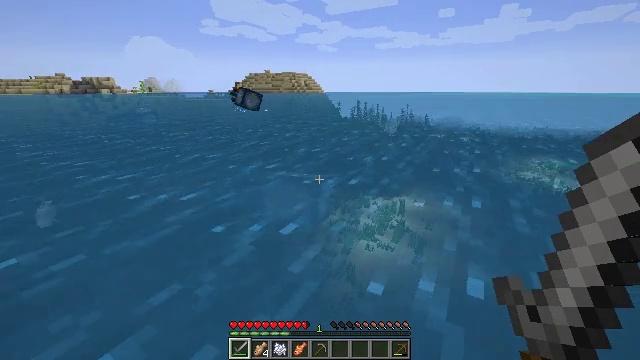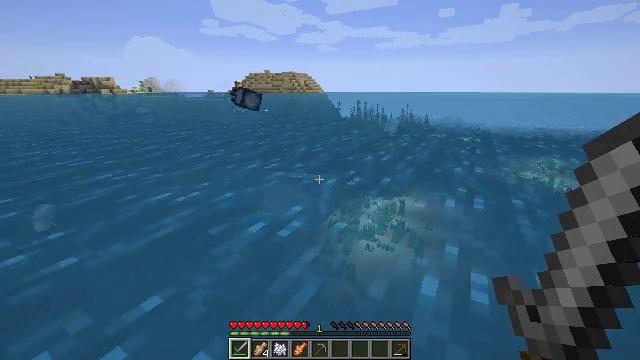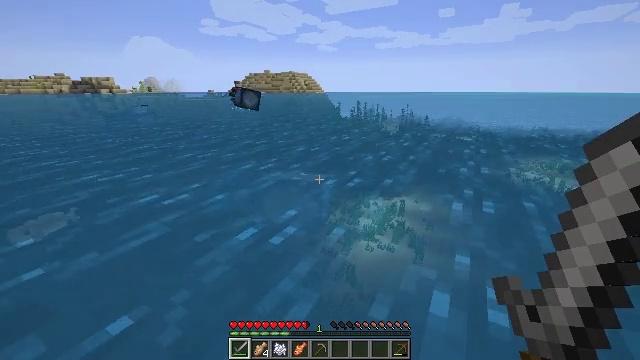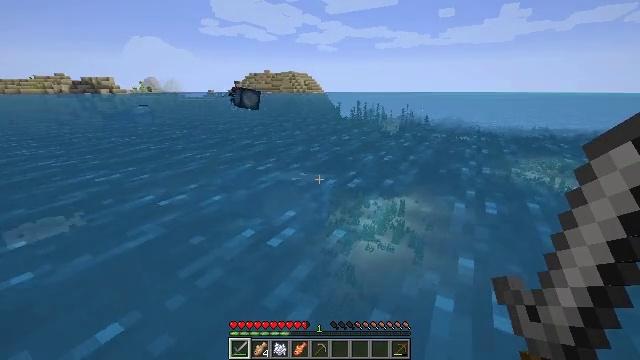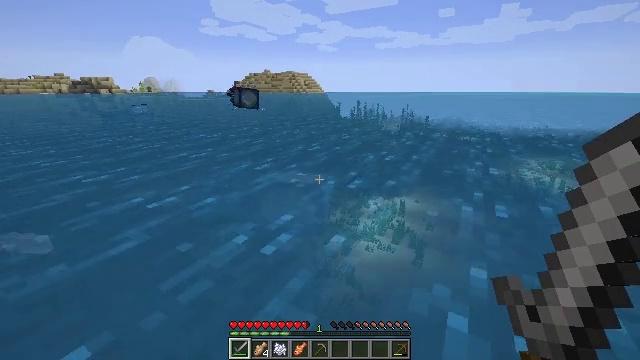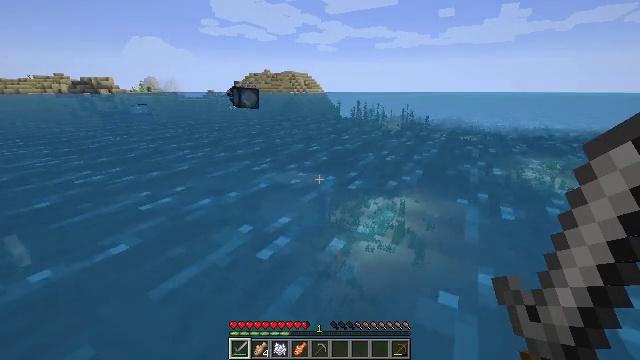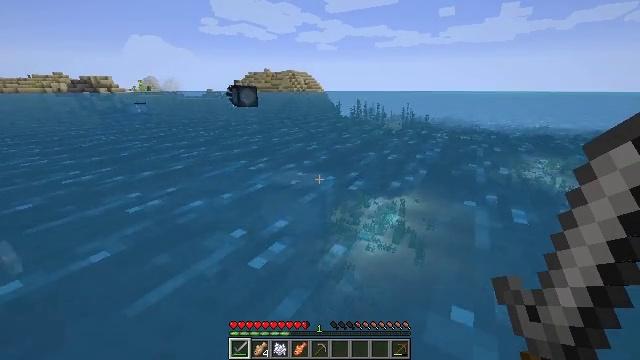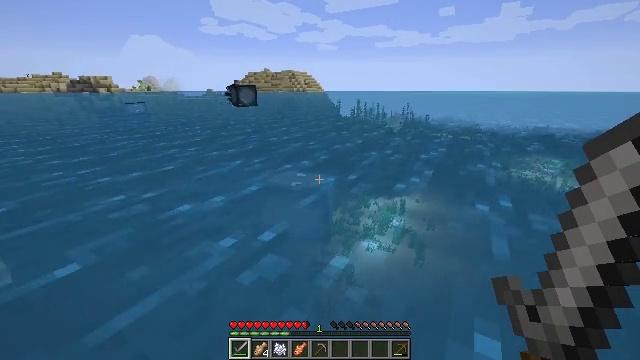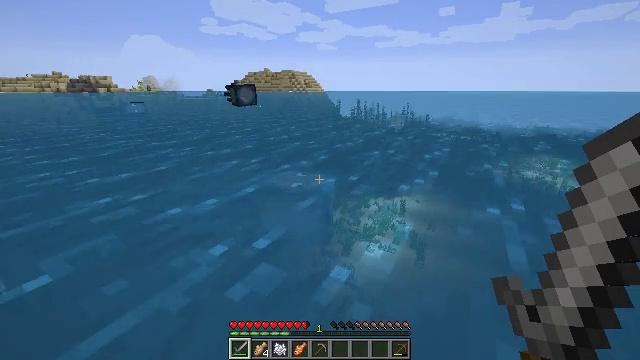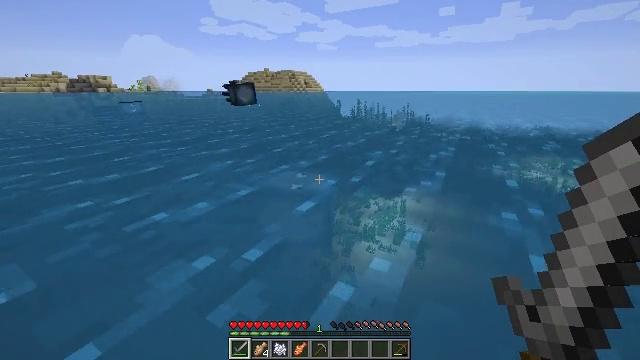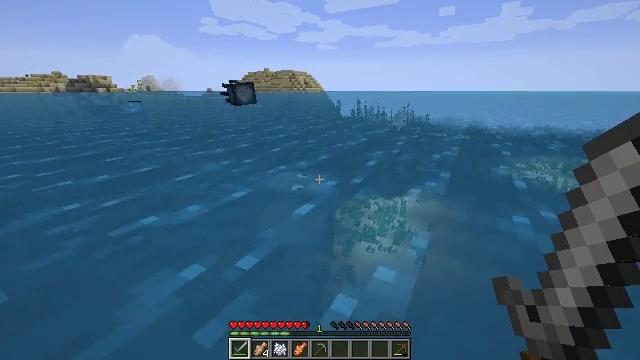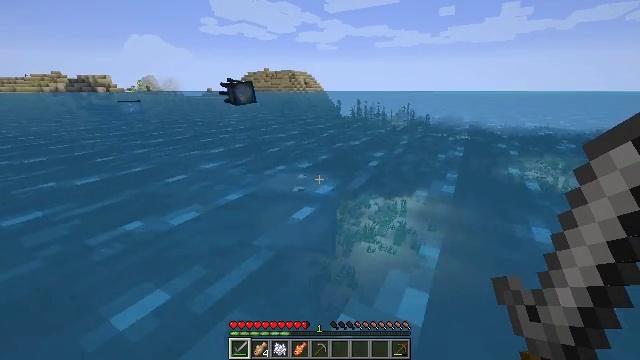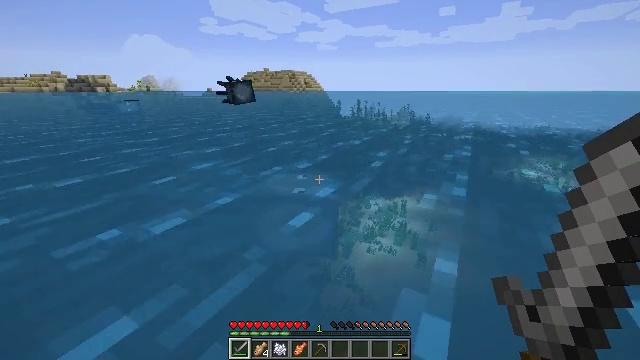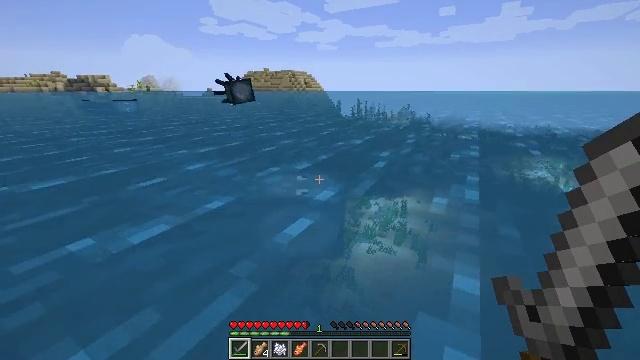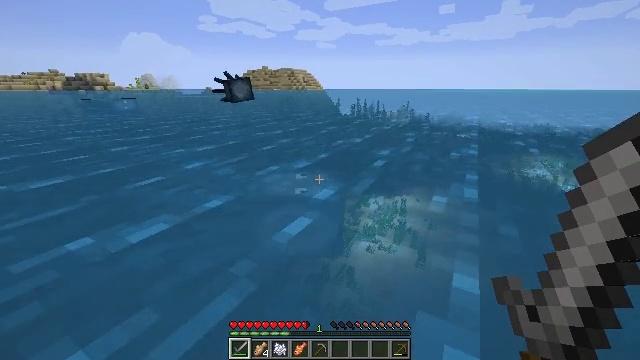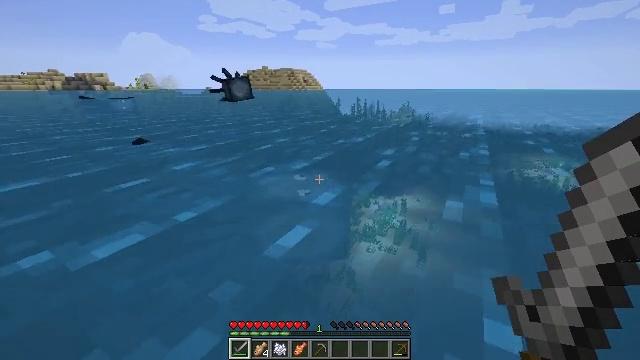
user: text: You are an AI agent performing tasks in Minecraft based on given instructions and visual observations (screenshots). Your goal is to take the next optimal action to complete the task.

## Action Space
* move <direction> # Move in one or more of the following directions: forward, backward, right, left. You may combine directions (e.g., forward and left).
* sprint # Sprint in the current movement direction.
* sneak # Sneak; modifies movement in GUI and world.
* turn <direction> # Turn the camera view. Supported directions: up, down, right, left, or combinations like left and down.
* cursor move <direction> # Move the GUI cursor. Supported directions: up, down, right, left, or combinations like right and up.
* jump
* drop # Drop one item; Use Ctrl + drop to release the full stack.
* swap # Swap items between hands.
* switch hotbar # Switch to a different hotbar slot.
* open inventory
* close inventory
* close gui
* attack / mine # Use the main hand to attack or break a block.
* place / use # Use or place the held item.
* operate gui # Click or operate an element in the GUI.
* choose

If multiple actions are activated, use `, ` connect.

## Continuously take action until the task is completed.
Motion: motion action
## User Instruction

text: Combat the tropical fish.
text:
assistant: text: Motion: move forward
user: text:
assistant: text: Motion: move forward
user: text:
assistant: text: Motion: move forward
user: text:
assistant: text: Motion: move forward
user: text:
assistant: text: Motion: move forward
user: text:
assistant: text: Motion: move forward
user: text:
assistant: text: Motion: move forward
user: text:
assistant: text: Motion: move forward
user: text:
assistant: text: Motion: move forward
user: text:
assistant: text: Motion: move forward
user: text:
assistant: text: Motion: move forward
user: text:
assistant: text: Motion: move forward
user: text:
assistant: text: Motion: move forward
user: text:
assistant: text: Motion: move forward
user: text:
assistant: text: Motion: move forward
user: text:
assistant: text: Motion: move forward
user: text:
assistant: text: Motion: move forward
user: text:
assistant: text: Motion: move forward
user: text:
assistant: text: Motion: move forward, turn down
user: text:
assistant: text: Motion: move forward, turn right and down
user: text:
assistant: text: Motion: move forward, turn right and down
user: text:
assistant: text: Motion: move forward, turn right and down
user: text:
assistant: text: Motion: move forward
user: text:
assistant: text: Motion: move forward
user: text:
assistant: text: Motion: move forward
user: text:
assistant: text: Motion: move forward
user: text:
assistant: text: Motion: move forward
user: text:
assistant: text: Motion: move forward
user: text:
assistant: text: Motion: move forward, turn down
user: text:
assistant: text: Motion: move forward, turn down